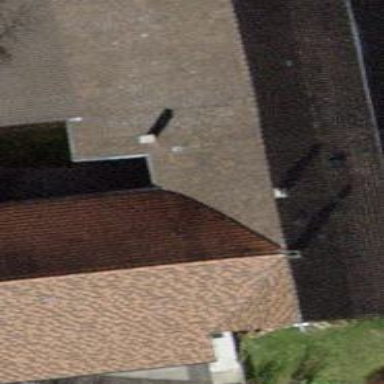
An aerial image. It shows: Simple and straightforward house.